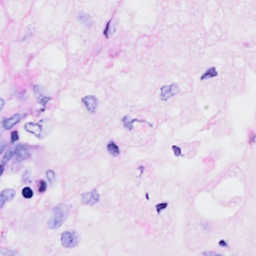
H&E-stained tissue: Breast